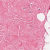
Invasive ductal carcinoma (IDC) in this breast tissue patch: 0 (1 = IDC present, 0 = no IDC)